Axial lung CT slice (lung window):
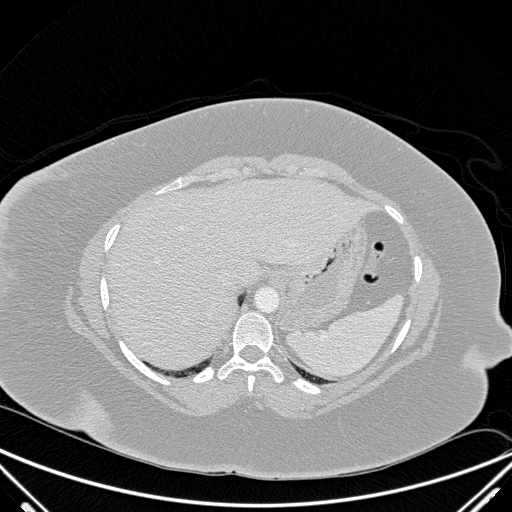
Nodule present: no